Interaction volume radius: 5 \u00c5
Interaction volume height: 25 \u00c5
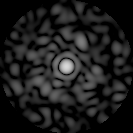
Disorder parameter: 0.8464